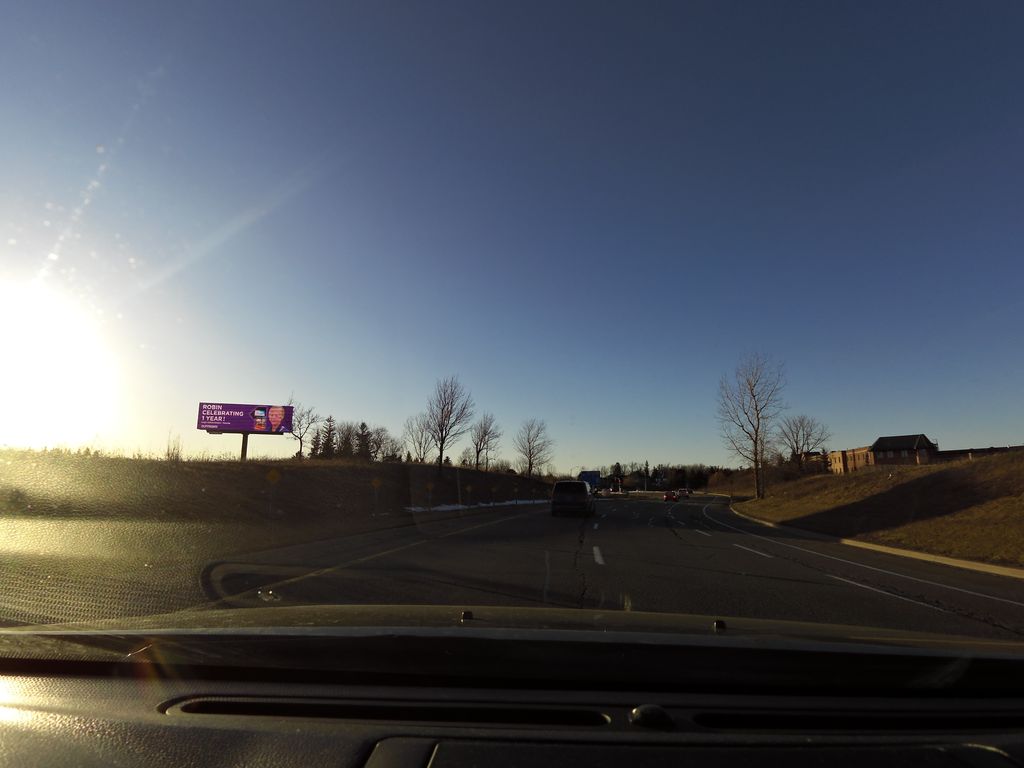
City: hamilton